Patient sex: M
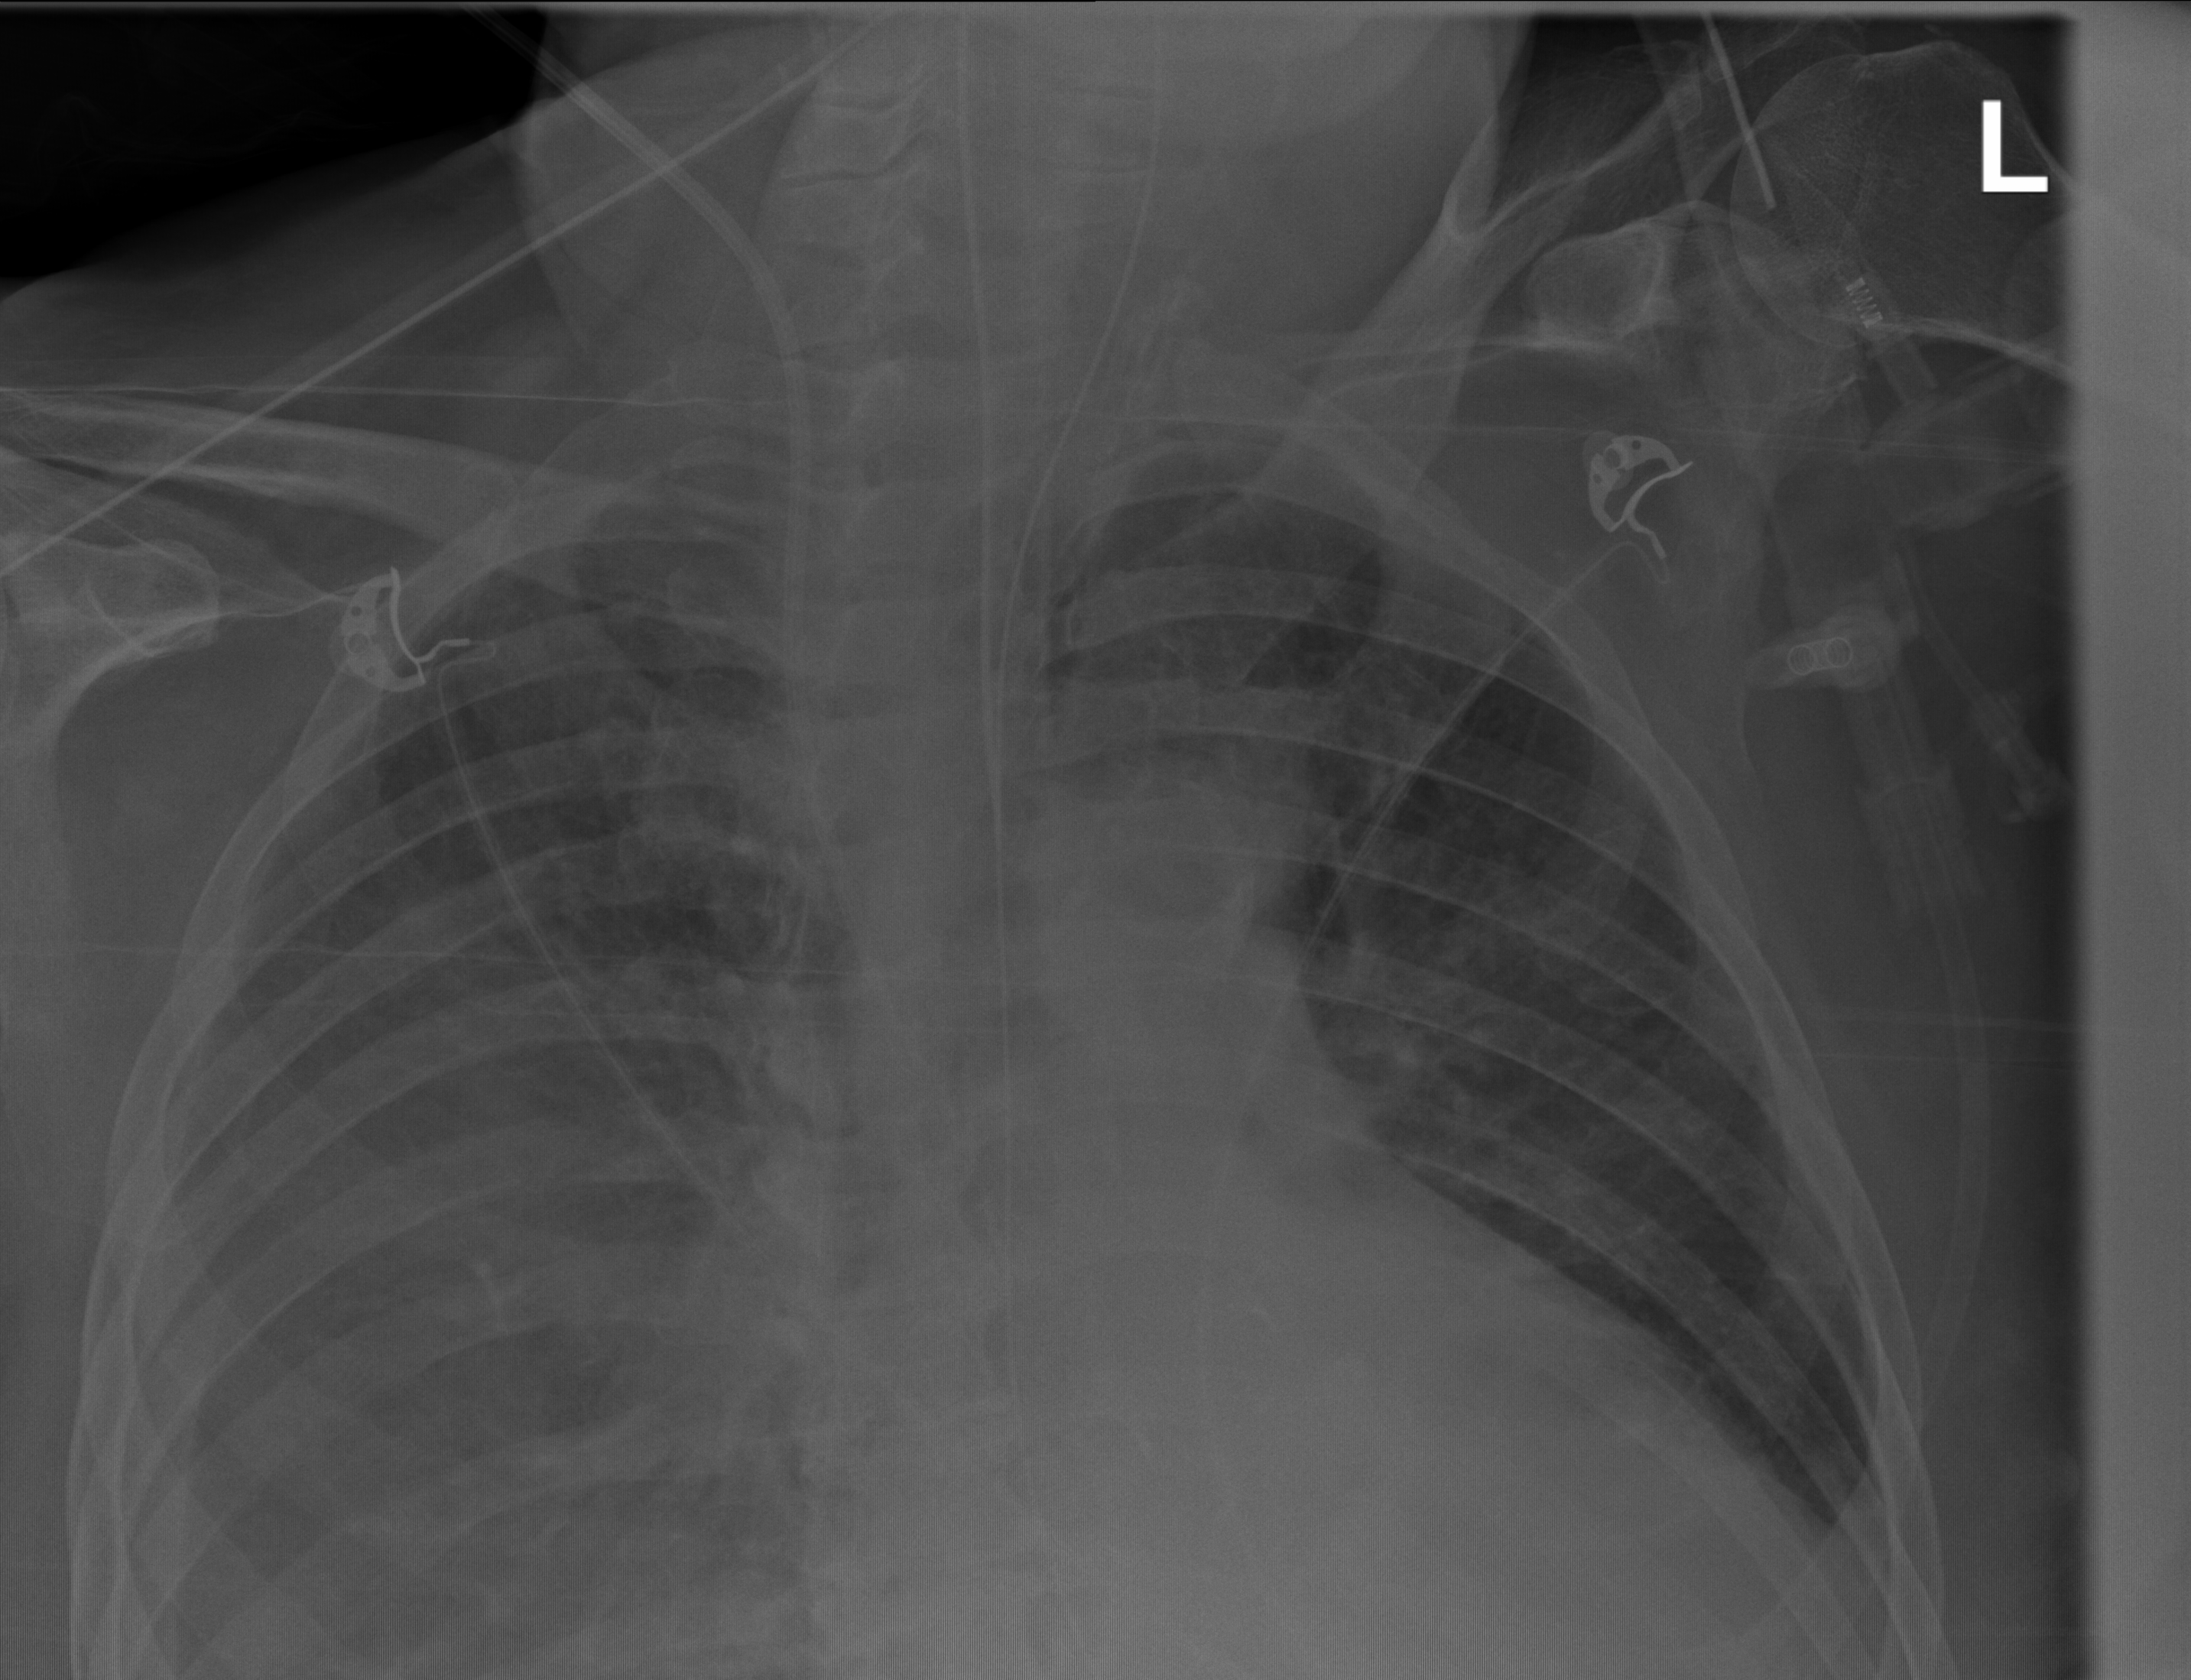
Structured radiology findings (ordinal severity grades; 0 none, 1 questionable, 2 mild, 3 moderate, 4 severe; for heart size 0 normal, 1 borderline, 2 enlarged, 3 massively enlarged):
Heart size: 1
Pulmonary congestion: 2
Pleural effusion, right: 3
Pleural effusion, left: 2
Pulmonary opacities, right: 1
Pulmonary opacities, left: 0
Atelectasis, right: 2
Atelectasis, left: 2